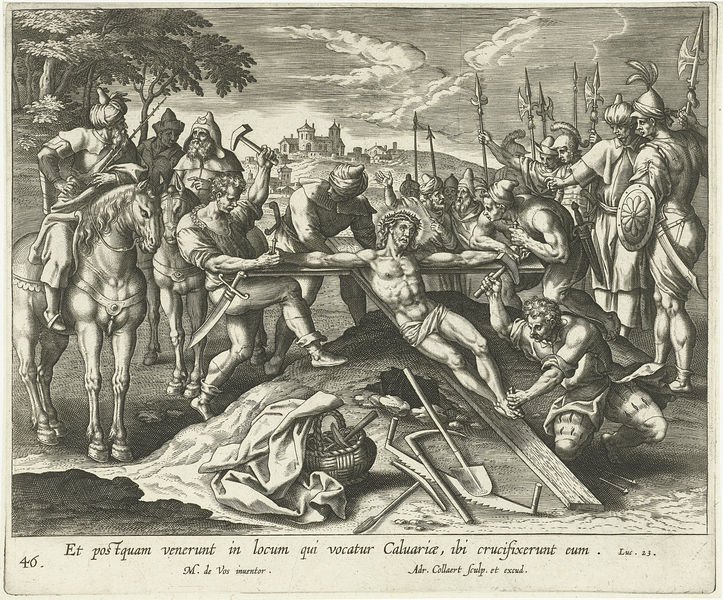
Titel: Christus wordt aan het kruis genageld
Künstler: Adriaen Collaert
Standort: Amsterdam
Institution: Rijksmuseum
Schlagwörter: baum, berg, gemälde, himmel, lendenschurz, wolken, bäume, menschen, stadt, holz, männer, skizze, zeichnung, tuch, pferd, pferde, reiter, schrift, grafik, gewalt, soldaten, korb, nagel, nägel, schild, kreuz, druck, stich, bewaffnet, schwert, säbel, text, soldat, säge, werkzeug, christus, jesus, kreuzigung, hammer, christlich, leid, schmerz, hellebarde, heiliger, lanzen, kupferstich, schmerzen, heiland, dornenkrone, schaufel, latein, abendland, katholisch, buchillustration, passion, aufstellung, golgatha, kreuzweg, leidend, schildd, s/w, menn, jesus am kreuz, sschild, gerat